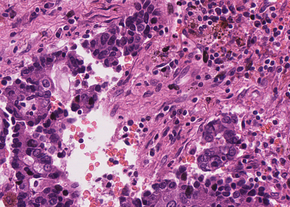
Tumor epithelial tissue: yes
Tumor-associated stroma tissue: yes
Normal tissue: no